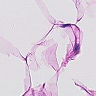
Metastatic tissue present: no